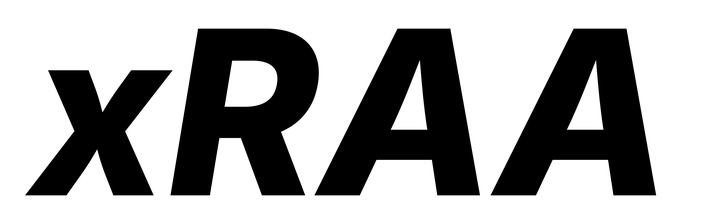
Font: Inter-Italic_ExtraBold_Italic